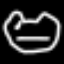
Label: frog